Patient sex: F
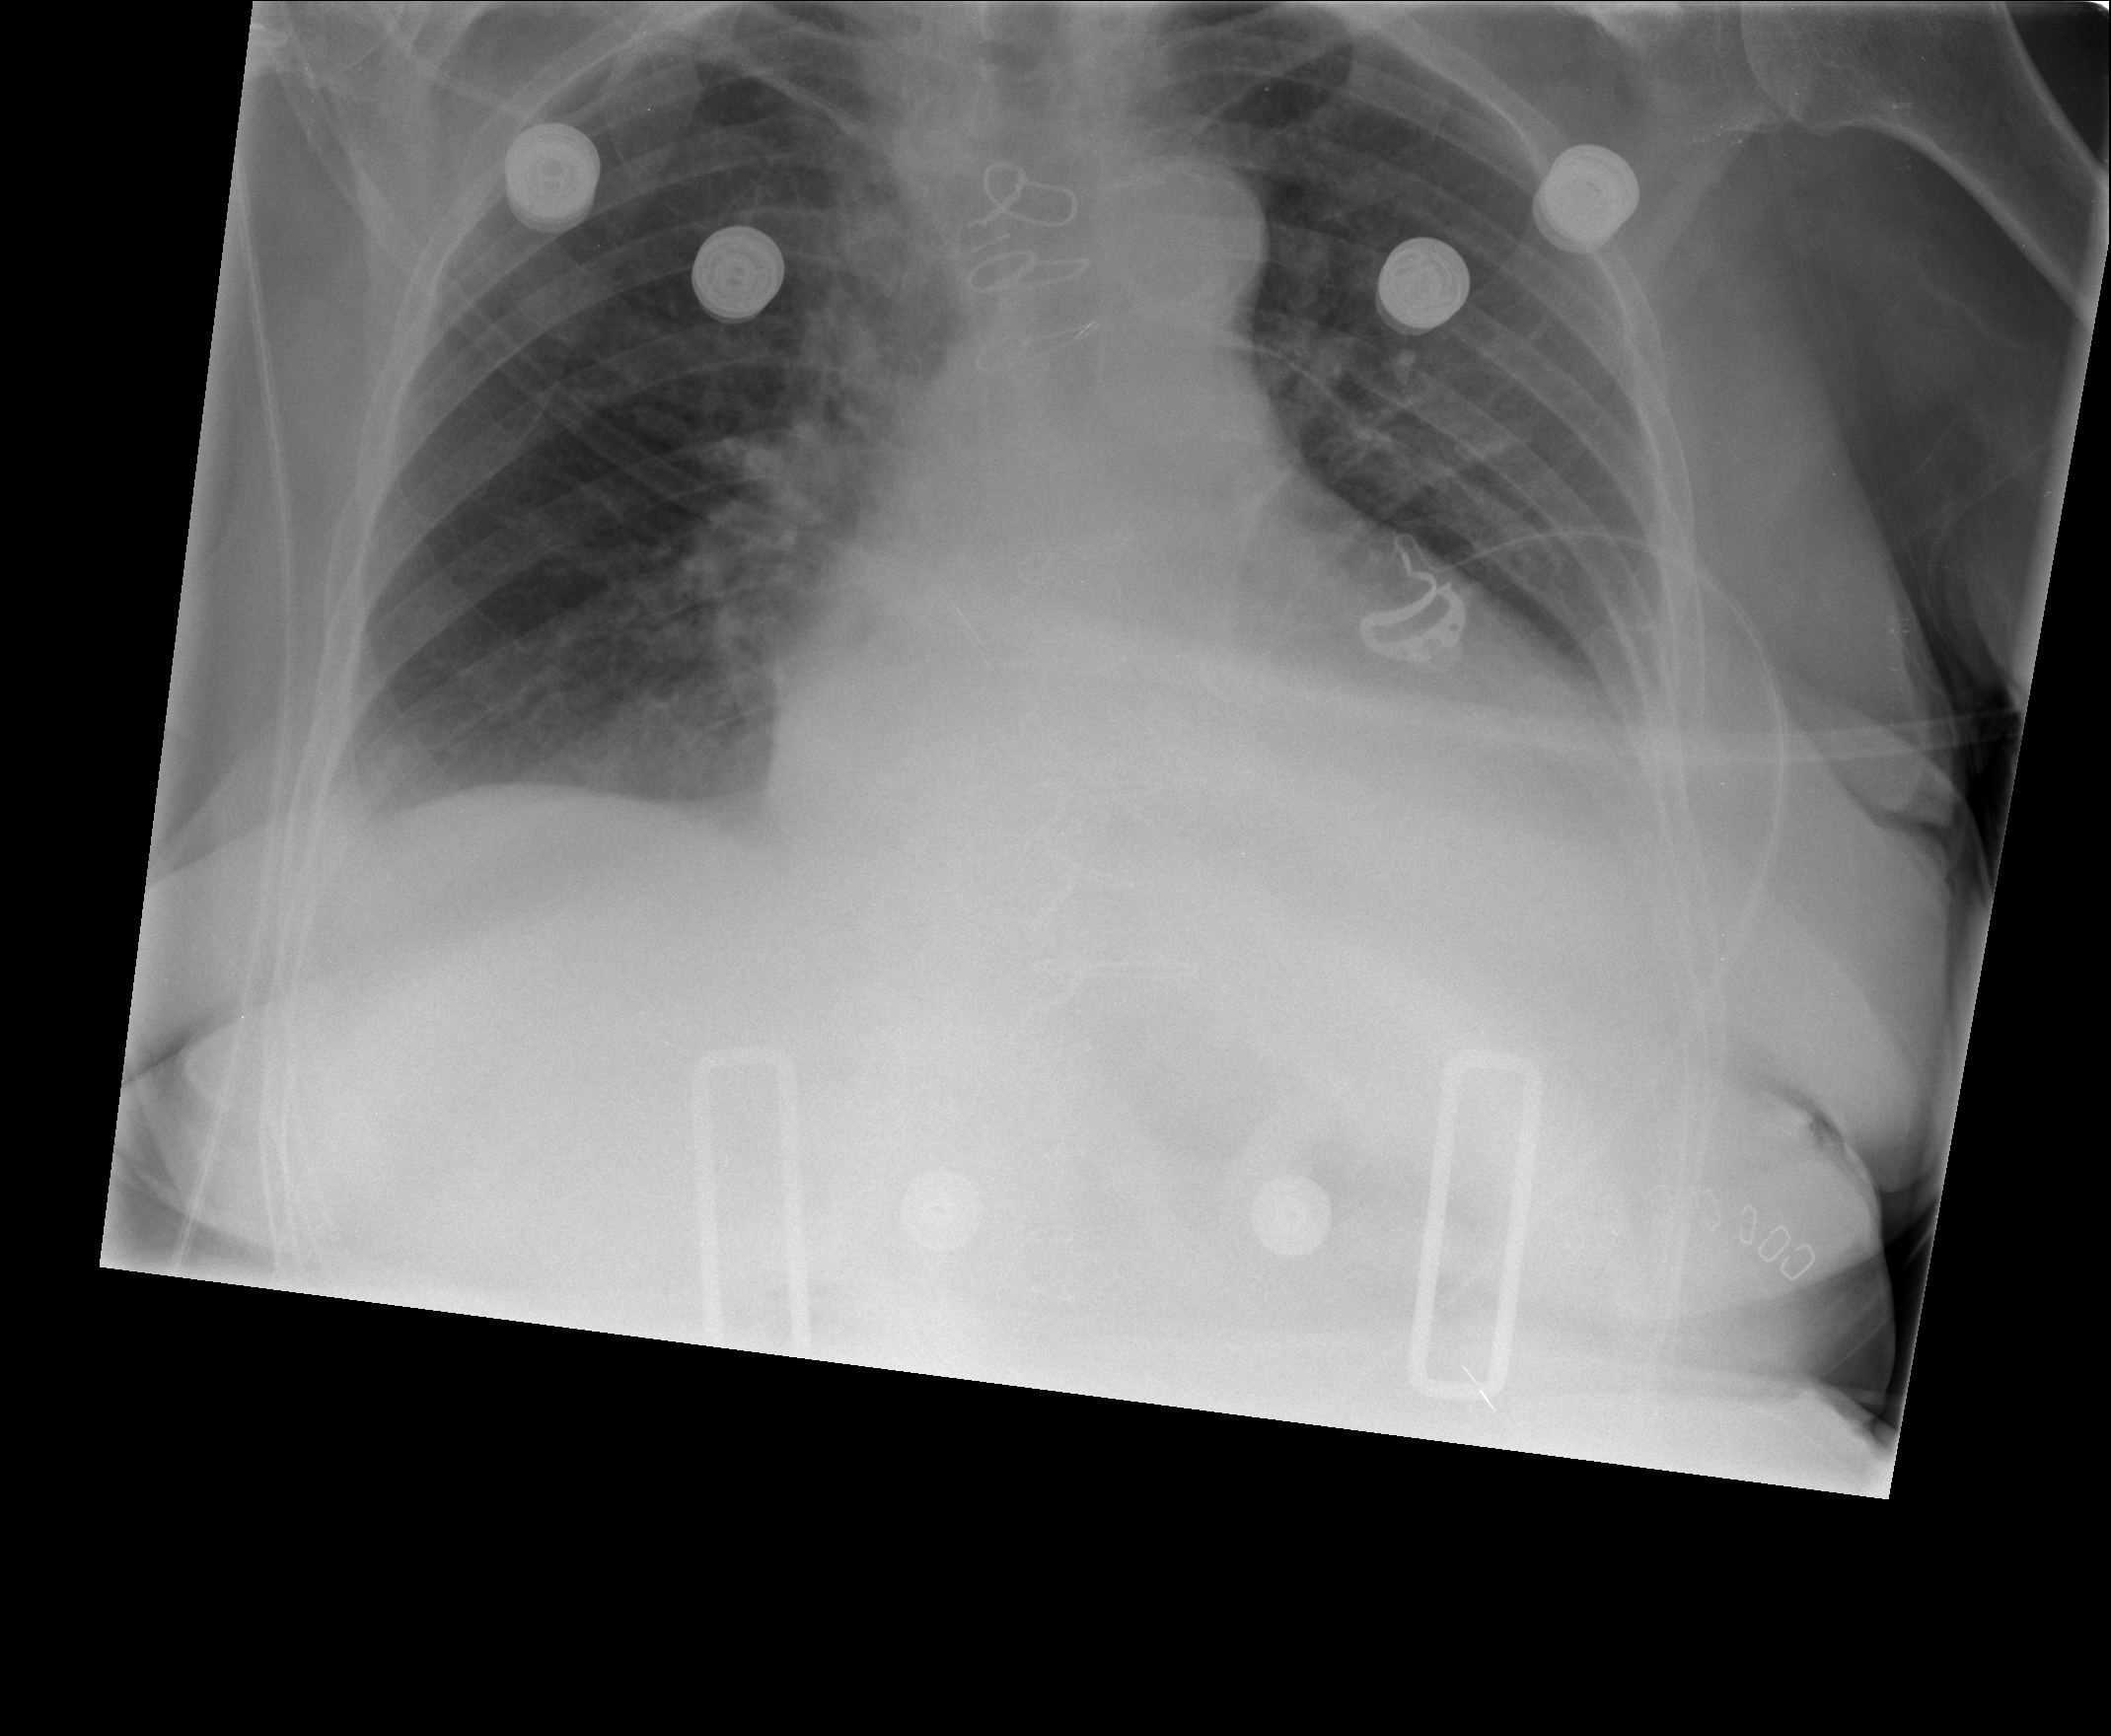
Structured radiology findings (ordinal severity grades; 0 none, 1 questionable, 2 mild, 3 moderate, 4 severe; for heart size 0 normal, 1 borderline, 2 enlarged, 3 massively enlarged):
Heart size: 2
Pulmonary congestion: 0
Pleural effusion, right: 1
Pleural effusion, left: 1
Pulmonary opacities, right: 0
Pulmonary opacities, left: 0
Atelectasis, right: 2
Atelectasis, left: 2